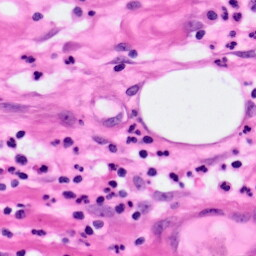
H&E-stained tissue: Pancreatic